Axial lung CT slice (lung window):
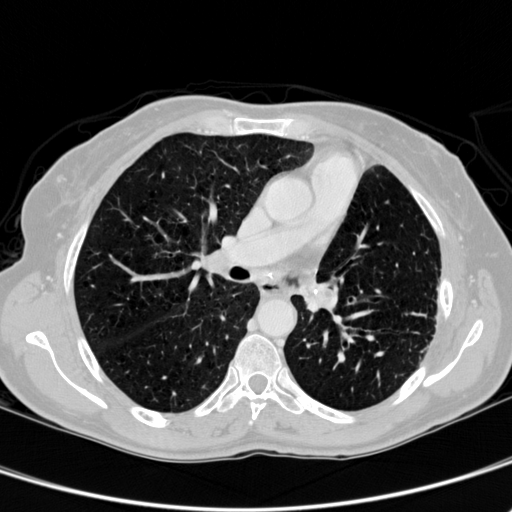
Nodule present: no